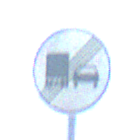
Verkehrszeichen: EndeUeberholverbotKraftfahrzeuge
Umgebung: Outdoor, Nature
Tageszeit: Night
Wetter: PartlyCloudy
Licht: Natural
Jahreszeit: NotSpecified
Kontrast: HighContrast